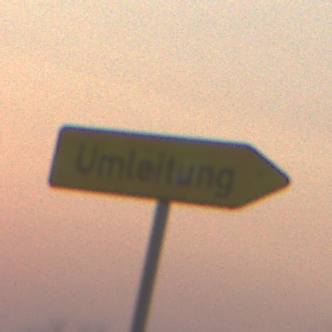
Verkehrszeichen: UmleitungswegweiserRechtsweisend
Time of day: SunriseSunset
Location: Outdoor (Nature)
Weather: Clear
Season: NotSpecified
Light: Natural